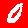
Digit: 0